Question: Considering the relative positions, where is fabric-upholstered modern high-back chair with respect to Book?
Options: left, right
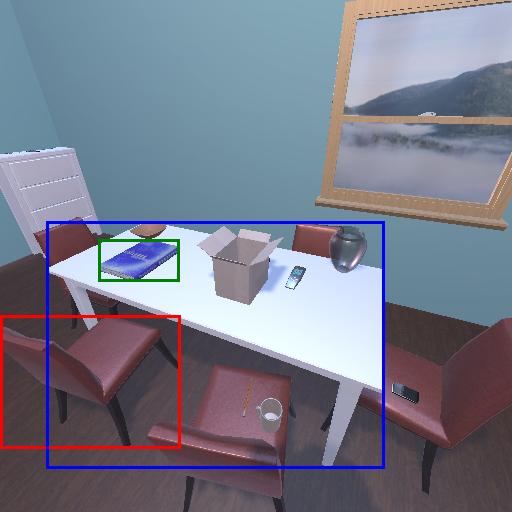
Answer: left